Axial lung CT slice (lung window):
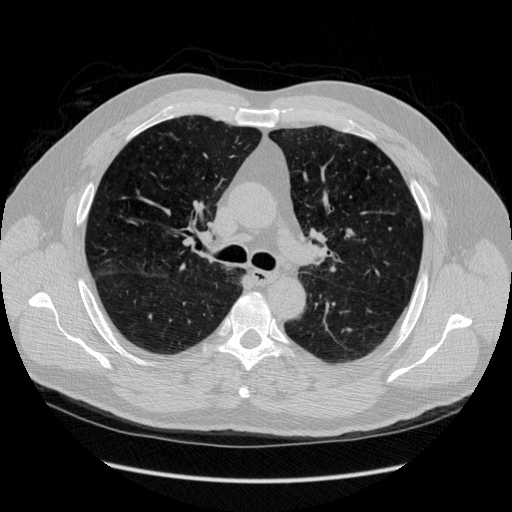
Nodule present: no